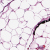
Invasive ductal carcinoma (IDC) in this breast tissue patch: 0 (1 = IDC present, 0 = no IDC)